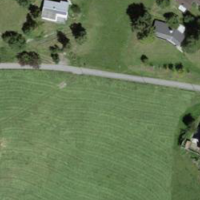
EUNIS habitat code: 24
Species observed at this site:
Ononis spinosa